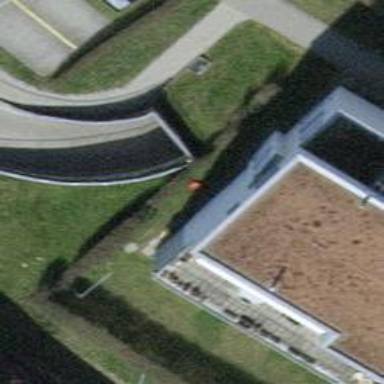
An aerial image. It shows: Parking entrance.